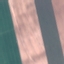
Land use / land cover class: AnnualCrop